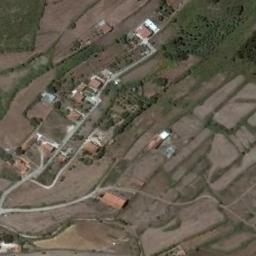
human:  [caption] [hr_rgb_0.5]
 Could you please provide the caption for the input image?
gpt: Many irregularly shaped brown and green mixed farm fields with several paths and many buildings .

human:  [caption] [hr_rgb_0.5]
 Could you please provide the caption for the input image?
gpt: There is a winding path between the terraces .

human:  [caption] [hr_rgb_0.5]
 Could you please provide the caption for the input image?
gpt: The bare terrace is next to some houses and trees .

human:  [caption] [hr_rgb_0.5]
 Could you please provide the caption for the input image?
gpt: There are several buildings and several roads on the terrace .

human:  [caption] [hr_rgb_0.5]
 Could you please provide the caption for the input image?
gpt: There are some buildings among the brown terraces .